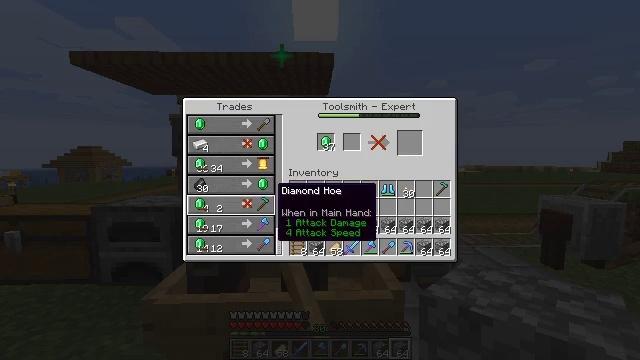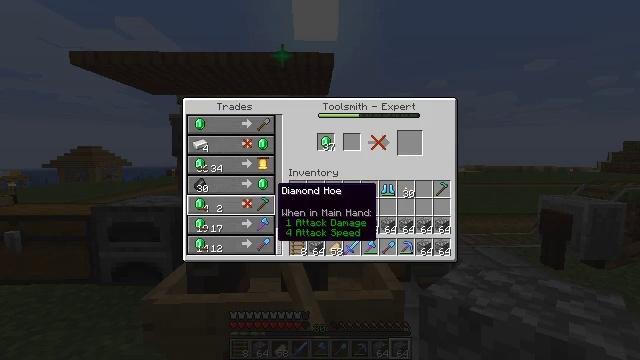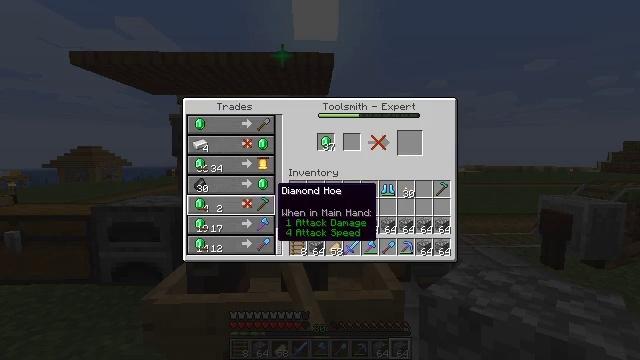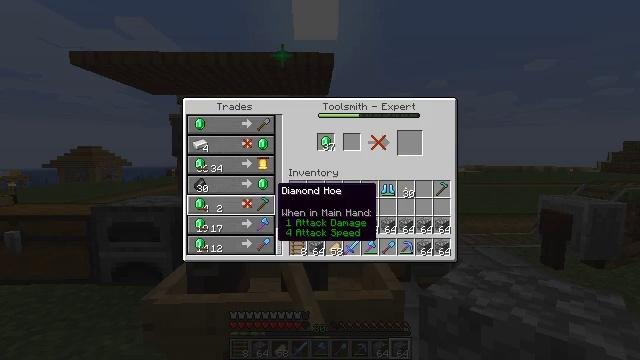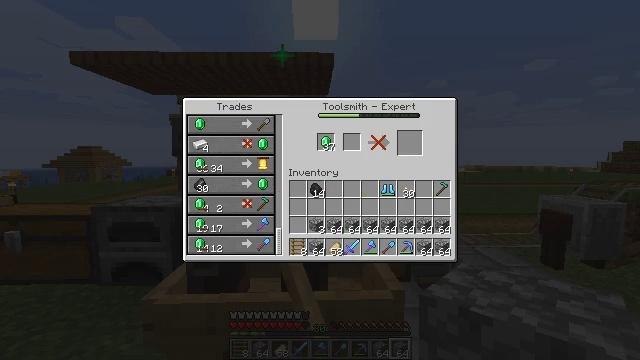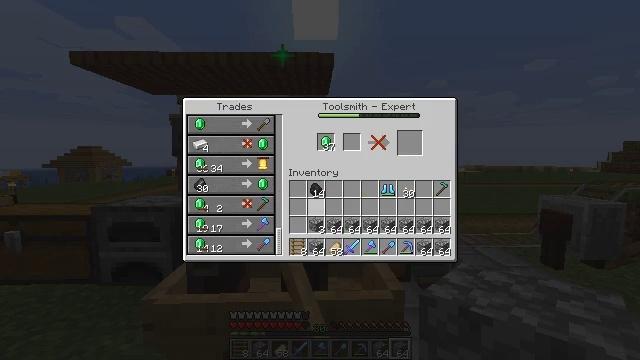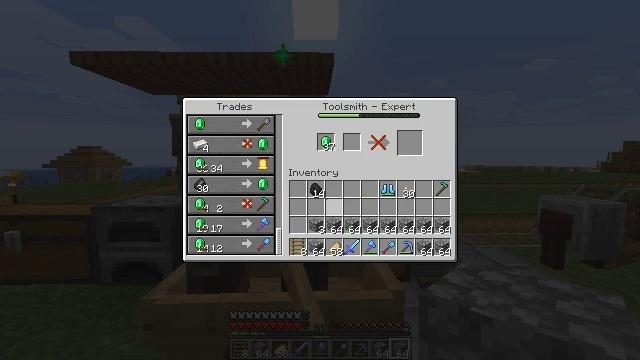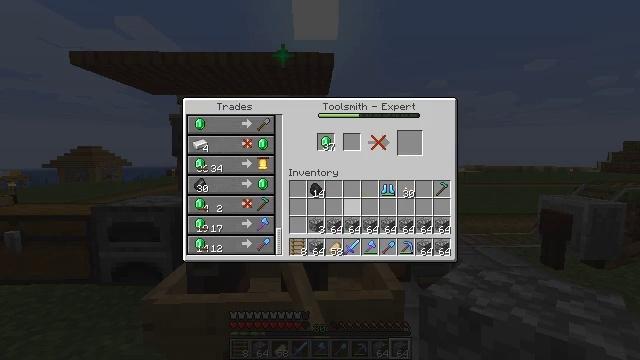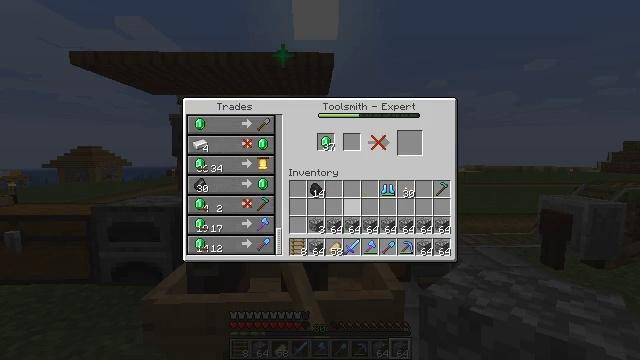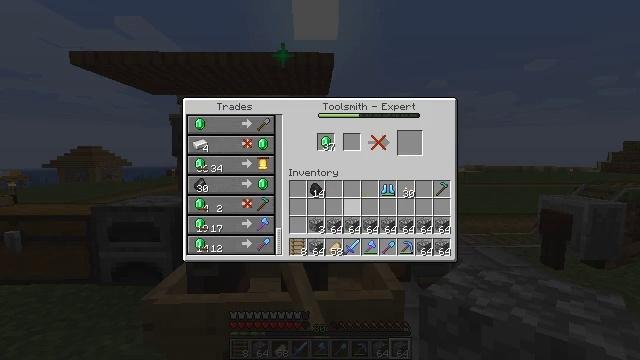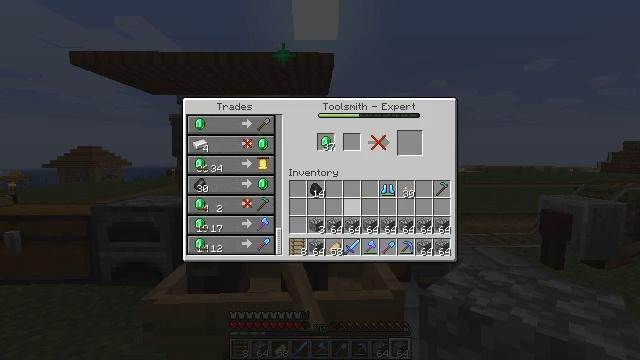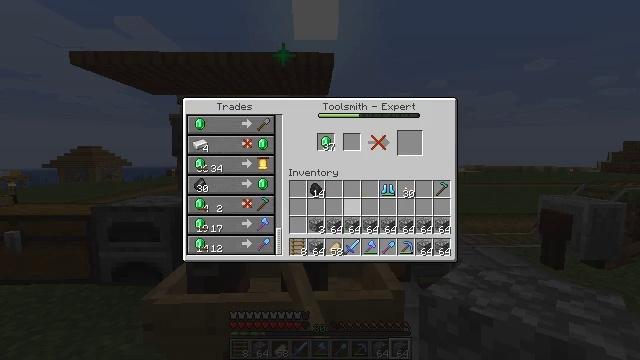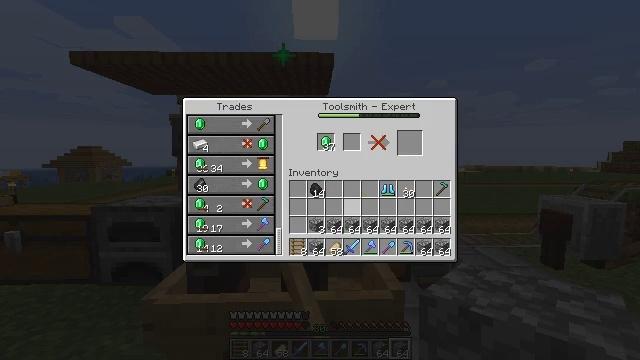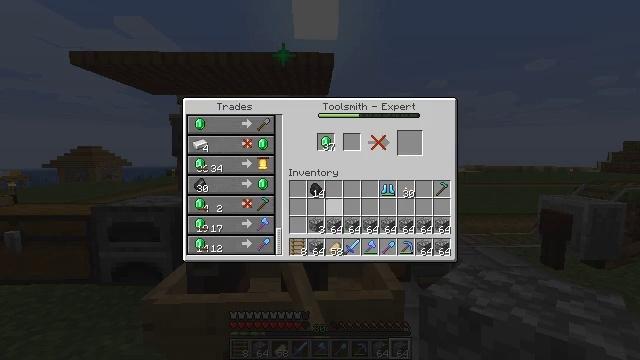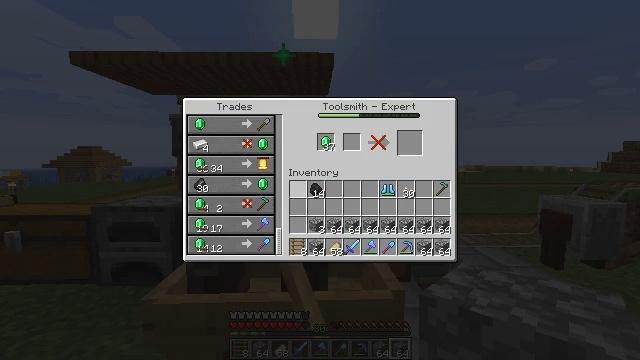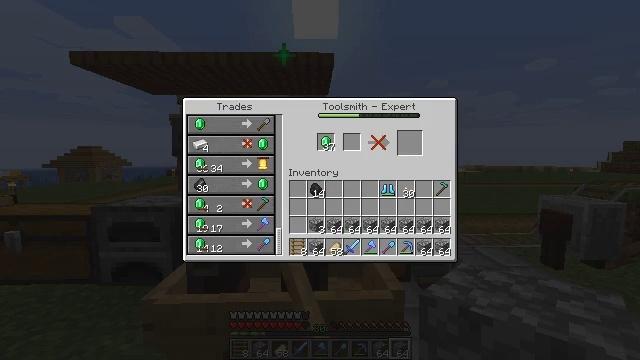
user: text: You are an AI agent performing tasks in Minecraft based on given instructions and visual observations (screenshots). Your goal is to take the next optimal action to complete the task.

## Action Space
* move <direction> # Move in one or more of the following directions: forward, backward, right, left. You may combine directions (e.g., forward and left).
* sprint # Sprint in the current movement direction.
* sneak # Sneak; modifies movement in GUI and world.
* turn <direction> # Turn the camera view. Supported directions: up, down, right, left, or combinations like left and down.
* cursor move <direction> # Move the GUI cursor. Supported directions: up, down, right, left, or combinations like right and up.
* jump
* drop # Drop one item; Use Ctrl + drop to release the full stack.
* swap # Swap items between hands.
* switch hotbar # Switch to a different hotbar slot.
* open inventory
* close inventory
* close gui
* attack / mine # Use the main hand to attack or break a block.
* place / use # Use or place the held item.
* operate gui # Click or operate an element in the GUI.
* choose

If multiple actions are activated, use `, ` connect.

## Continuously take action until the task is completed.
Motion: motion action
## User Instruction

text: Combine diamonds and a stick to craft a diamond shovel.
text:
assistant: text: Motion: no_op
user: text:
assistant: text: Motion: no_op
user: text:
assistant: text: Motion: no_op
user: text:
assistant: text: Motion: cursor move right
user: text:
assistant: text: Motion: cursor move right
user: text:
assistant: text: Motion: cursor move right
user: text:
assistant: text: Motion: cursor move right
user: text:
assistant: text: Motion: no_op
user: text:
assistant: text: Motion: no_op
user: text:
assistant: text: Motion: no_op
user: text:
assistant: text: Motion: no_op
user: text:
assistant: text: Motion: no_op
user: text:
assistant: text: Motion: cursor move left
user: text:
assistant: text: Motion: cursor move left and up
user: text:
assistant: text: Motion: cursor move left
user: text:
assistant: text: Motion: cursor move left
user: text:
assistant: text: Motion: cursor move left
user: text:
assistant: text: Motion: cursor move left
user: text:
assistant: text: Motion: no_op
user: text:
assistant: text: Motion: no_op
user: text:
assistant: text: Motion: no_op
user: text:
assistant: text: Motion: no_op
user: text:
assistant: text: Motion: no_op
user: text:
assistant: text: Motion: no_op
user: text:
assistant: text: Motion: no_op
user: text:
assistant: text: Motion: cursor move up
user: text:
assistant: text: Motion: no_op
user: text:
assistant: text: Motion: no_op
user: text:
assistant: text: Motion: no_op
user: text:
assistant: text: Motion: no_op